Question: '''
import java.awt.*;
import java.awt.event.*;
import java.util.*;
import javax.swing.*;
public class GridBagLayoutDemo extends JFrame
{
private JFrame frame;
private JPanel panel;
private JLabel l1,l2,l3,l4,l5,l6,l7,l8;
private JRadioButton r1,r2,r3,r4,r5,r6,r7,r8;
private JTextField t1,t2,t3,t4;
private JComboBox c1;
GridBagConstraints gbc;
GridBagLayout gbl;
public static void main(String[] args)
{
new GridBagLayoutDemo();
}
public GridBagLayoutDemo()
{
frame=new JFrame();
panel=new JPanel();
panel.setBackground(Color.YELLOW);
gbl = new GridBagLayout();
gbc = new GridBagConstraints();
panel.setLayout(gbl);
l1=new JLabel("passport");
gbc.anchor = gbc.EAST;
gbc.gridx=0;
gbc.gridy=0;
gbc.gridwidth=1;
gbc.gridheight=1;
//gbc.weightx=1.0;
panel.add(l1,gbc);
l2=new JLabel("pass no.");
gbc.gridx=0;
gbc.gridy=1;
gbc.gridwidth=1;
gbc.gridheight=1;
panel.add(l2,gbc);
l3=new JLabel("Valid Upto");
gbc.gridx=0;
gbc.gridy=2;
gbc.gridwidth=1;
gbc.gridheight=1;
panel.add(l3,gbc);
l4=new JLabel("Identification");
gbc.gridx=0;
gbc.gridy=3;
gbc.gridwidth=1;
gbc.gridheight=1;
panel.add(l4,gbc);
l5=new JLabel("NO.");
gbc.gridx=0;
gbc.gridy=4;
gbc.gridwidth=1;
gbc.gridheight=1;
panel.add(l5,gbc);
l6=new JLabel("Marital Status");
gbc.gridx=0;
gbc.gridy=5;
gbc.gridwidth=1;
gbc.gridheight=1;
panel.add(l6,gbc);
l7=new JLabel("Nationality");
gbc.gridx=0;
gbc.gridy=6;
gbc.gridwidth=1;
gbc.gridheight=1;
panel.add(l7,gbc);
l8=new JLabel("Type of Position");
gbc.gridx=0;
gbc.gridy=7;
gbc.gridwidth=1;
gbc.gridheight=1;
panel.add(l8,gbc);
r1=new JRadioButton("Yes");
gbc.gridx=2;
gbc.gridy=0;
gbc.gridwidth=1;
gbc.gridheight=1;
panel.add(r1,gbc);
r2=new JRadioButton("No");
gbc.gridx=4;
gbc.gridy=0;
gbc.gridwidth=1;
gbc.gridheight=1;
panel.add(r2,gbc);
r3=new JRadioButton("Married");
gbc.gridx=2;
gbc.gridy=5;
gbc.gridwidth=1;
gbc.gridheight=1;
panel.add(r3,gbc);
r4=new JRadioButton("Unmarried");
gbc.gridx=4;
gbc.gridy=5;
gbc.gridwidth=1;
gbc.gridheight=1;
panel.add(r4,gbc);
r5=new JRadioButton("Full time");
gbc.gridx=2;
gbc.gridy=7;
gbc.gridwidth=1;
gbc.gridheight=1;
panel.add(r5,gbc);
r6=new JRadioButton("Part Time");
gbc.gridx=3;
gbc.gridy=7;
gbc.gridwidth=1;
gbc.gridheight=1;
panel.add(r6,gbc);
r7=new JRadioButton("Contract Basis");
gbc.gridx=4;
gbc.gridy=7;
gbc.gridwidth=1;
gbc.gridheight=1;
panel.add(r7,gbc);
r8=new JRadioButton("Intern");
gbc.gridx=2;
gbc.gridy=8;
gbc.gridwidth=1;
gbc.gridheight=1;
panel.add(r8,gbc);
t1=new JTextField();
gbc.gridx=2;
gbc.gridy=1;
gbc.gridwidth=3;
gbc.gridheight=1;
panel.add(t1,gbc);
t2=new JTextField();
gbc.gridx=2;
gbc.gridy=2;
gbc.gridwidth=3;
gbc.gridheight=1;
panel.add(t2,gbc);
t3=new JTextField();
gbc.gridx=2;
gbc.gridy=4;
gbc.gridwidth=3;
gbc.gridheight=1;
panel.add(t3,gbc);
t4=new JTextField();
gbc.gridx=2;
gbc.gridy=6;
gbc.gridwidth=3;
gbc.gridheight=1;
panel.add(t4,gbc);
frame.add(panel);
frame.setVisible(true);
frame.setDefaultCloseOperation(JFrame.EXIT_ON_CLOSE);
//frame.setSize(300,200);
frame.pack();
//c1=new JComboBox();
//frame1();
}
}
'''
In this I have added a few labels,radio buttons,textfields.The radio buttons and labels are getting displayed as I want them but the text fields are not getting displayed properly.
Can anyone tell me how to get the text fields to cover more space?

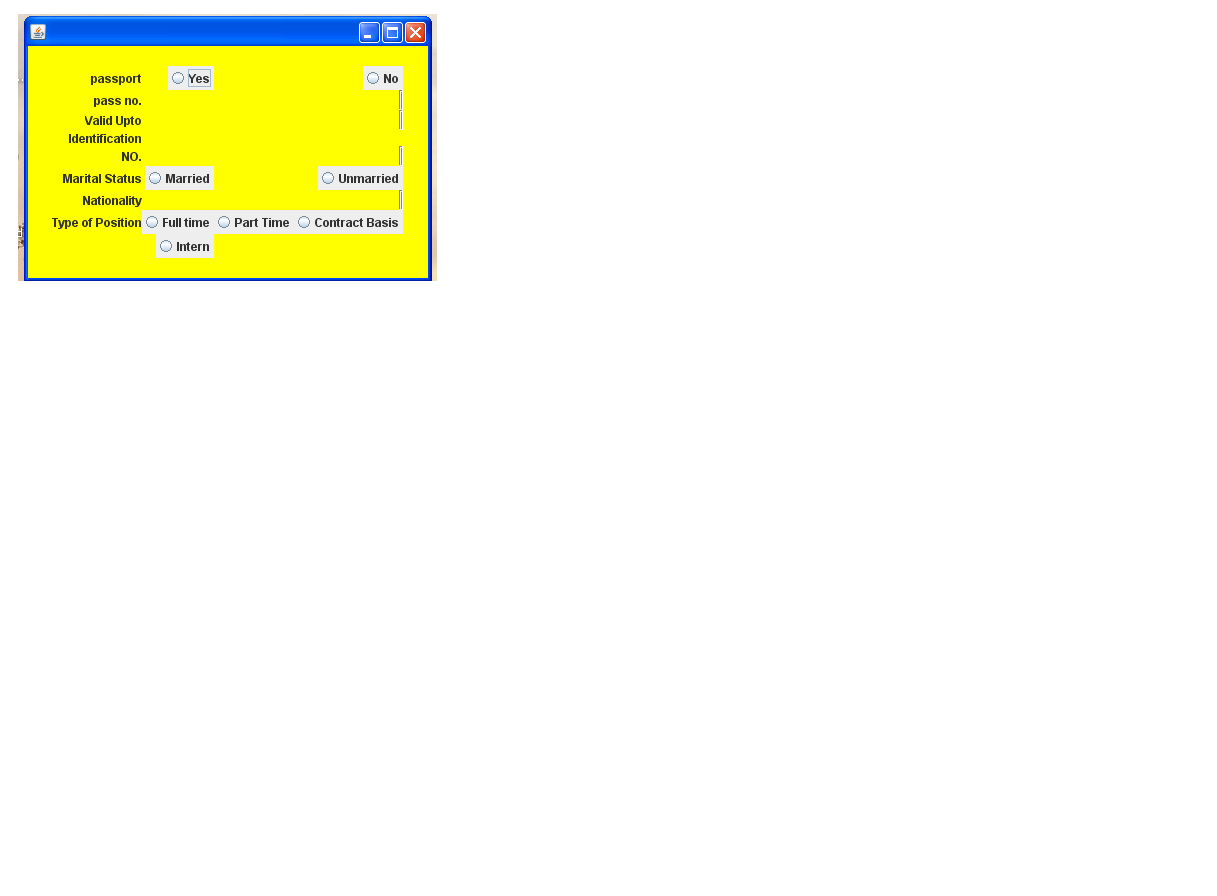
Answer: You should probably consider setting the two following values on your constraints for the textfields:
'''
GridBagConstraints.fill = GridBagConstraints.HORIZONTAL;
GridBagConstraints.weightx = 1.0;// If there is extra room horizontally, the textfields will receive it
'''